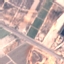
Label: Highway